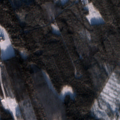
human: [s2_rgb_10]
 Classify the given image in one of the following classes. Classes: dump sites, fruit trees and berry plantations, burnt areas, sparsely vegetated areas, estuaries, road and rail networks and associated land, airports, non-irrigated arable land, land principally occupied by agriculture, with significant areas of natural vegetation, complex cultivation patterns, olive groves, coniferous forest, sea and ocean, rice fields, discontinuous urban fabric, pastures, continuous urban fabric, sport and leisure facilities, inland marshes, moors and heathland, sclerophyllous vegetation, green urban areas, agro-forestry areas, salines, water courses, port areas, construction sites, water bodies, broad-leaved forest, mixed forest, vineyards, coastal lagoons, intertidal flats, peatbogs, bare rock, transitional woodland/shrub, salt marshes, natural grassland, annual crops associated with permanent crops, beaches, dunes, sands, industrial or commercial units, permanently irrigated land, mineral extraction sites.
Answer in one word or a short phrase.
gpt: broad-leaved forest, coniferous forest, mixed forest, transitional woodland/shrub